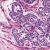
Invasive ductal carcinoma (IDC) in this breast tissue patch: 0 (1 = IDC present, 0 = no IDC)